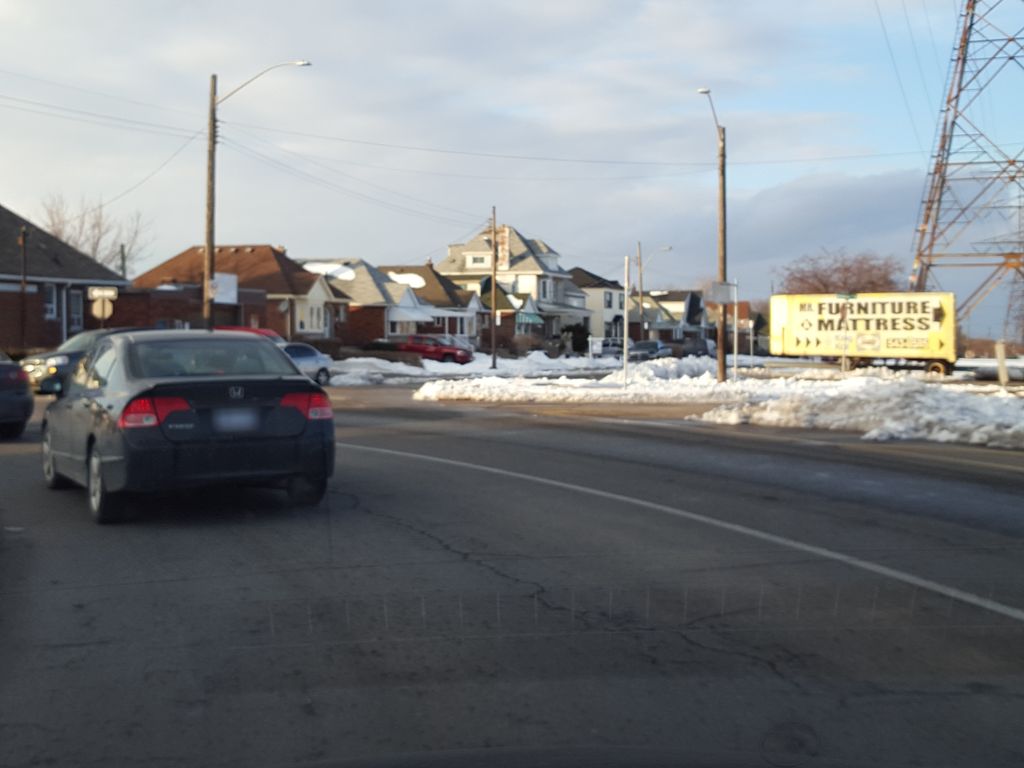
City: hamilton